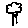
Label: tree